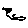
Label: cat